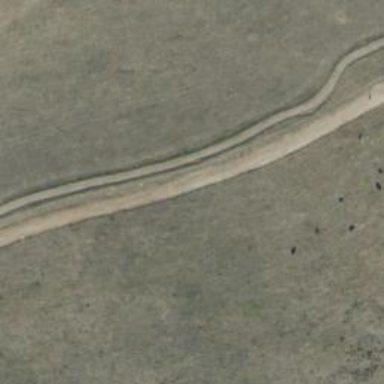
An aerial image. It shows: Track with very rough surface.